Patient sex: M
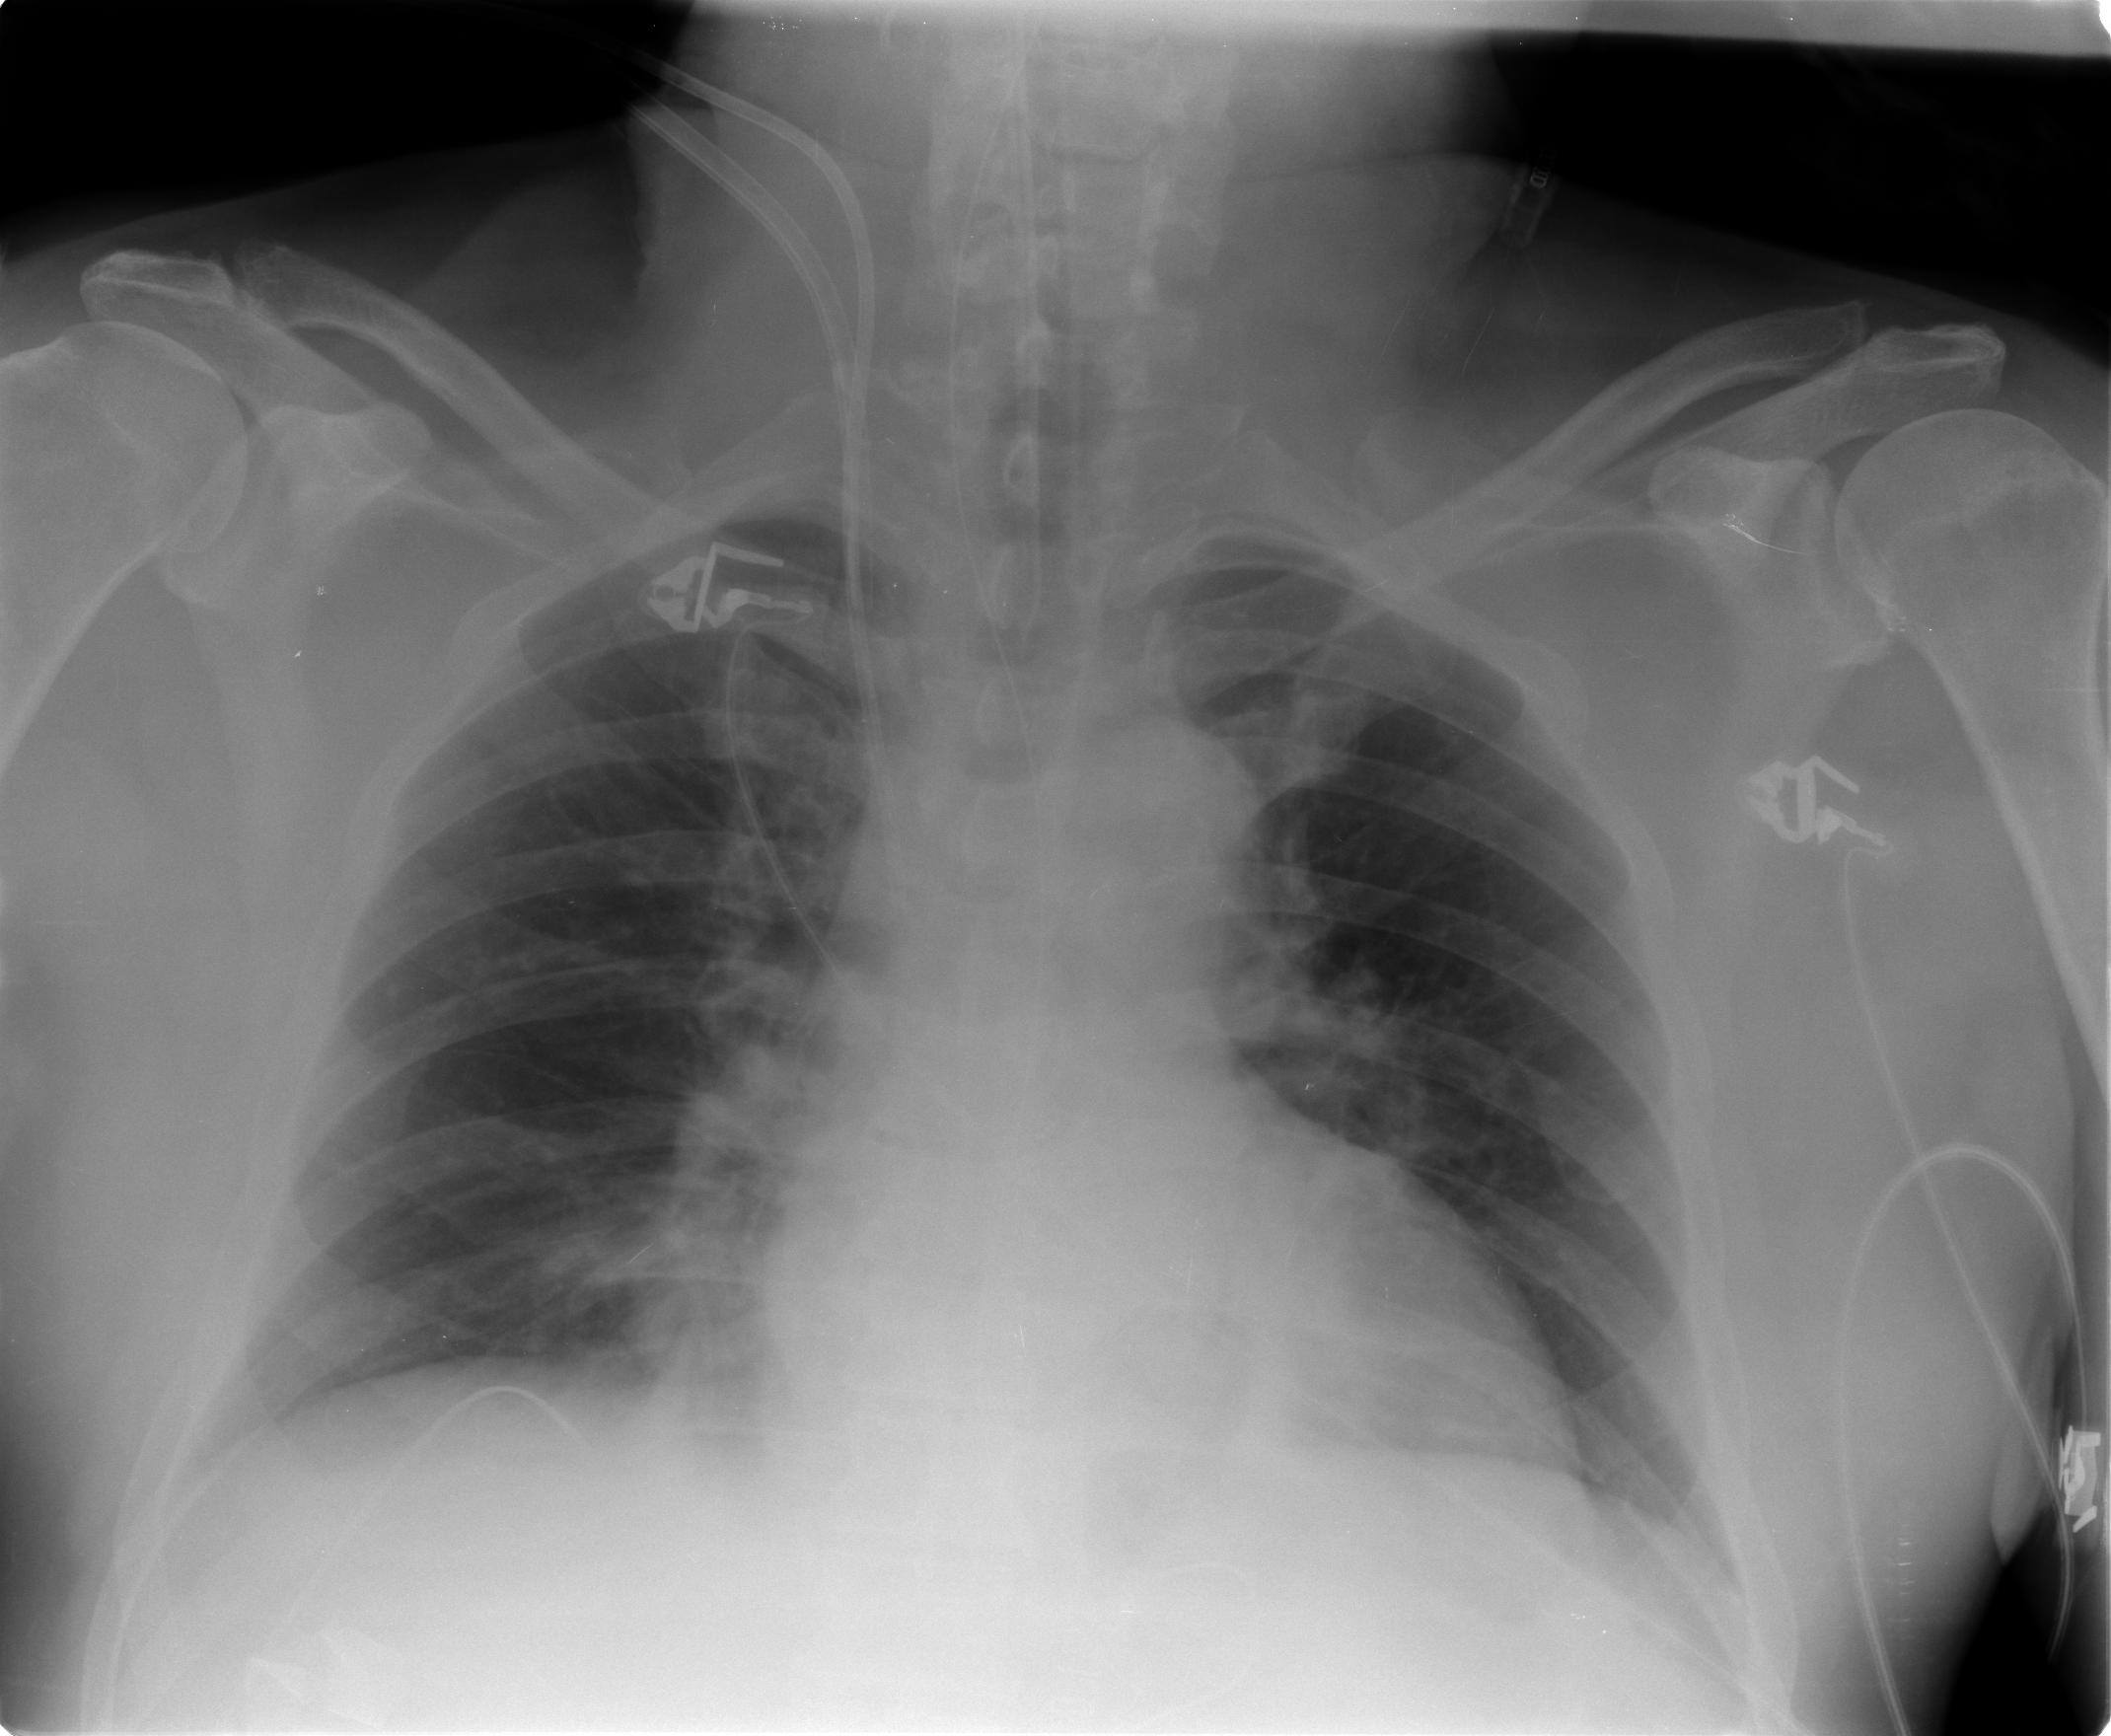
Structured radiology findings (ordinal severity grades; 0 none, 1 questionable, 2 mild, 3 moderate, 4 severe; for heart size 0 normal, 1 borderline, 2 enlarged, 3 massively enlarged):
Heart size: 2
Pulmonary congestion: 2
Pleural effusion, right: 0
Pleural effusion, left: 0
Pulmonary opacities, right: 0
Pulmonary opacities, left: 0
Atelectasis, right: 0
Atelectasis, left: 0